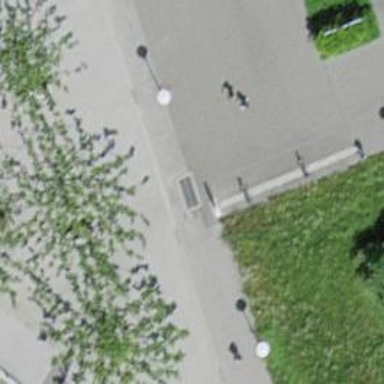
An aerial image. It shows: Footway with surface of fine gravel.